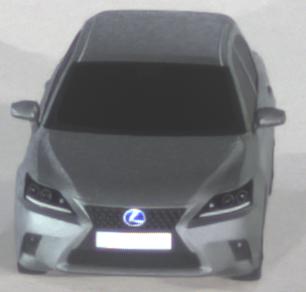
Make: Lexus
Model: CT 200h
Detailed model: CT (A10)
Model produced from: 2014/03
Model produced until: 2017/10
Doors: 5
Color: gray
Road condition: dry road
Daytime: night
Contrast: high contrast